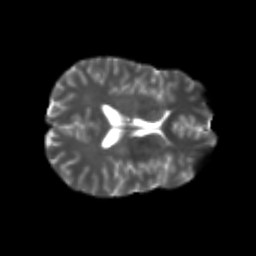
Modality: T2w
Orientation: axial
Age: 26
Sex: male
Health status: healthy
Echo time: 0.074 s